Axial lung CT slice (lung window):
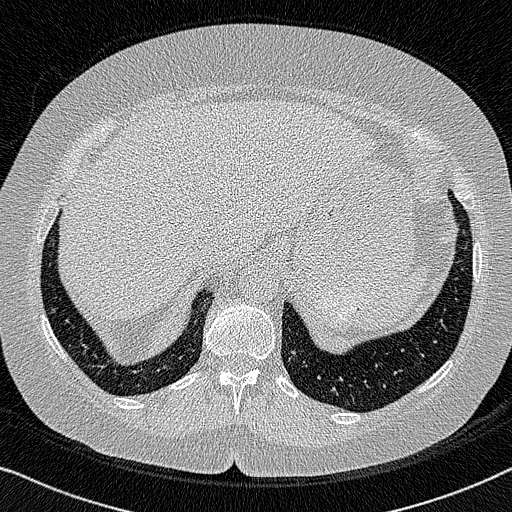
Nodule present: no